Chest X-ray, PA view. Patient: 61 years old, sex M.
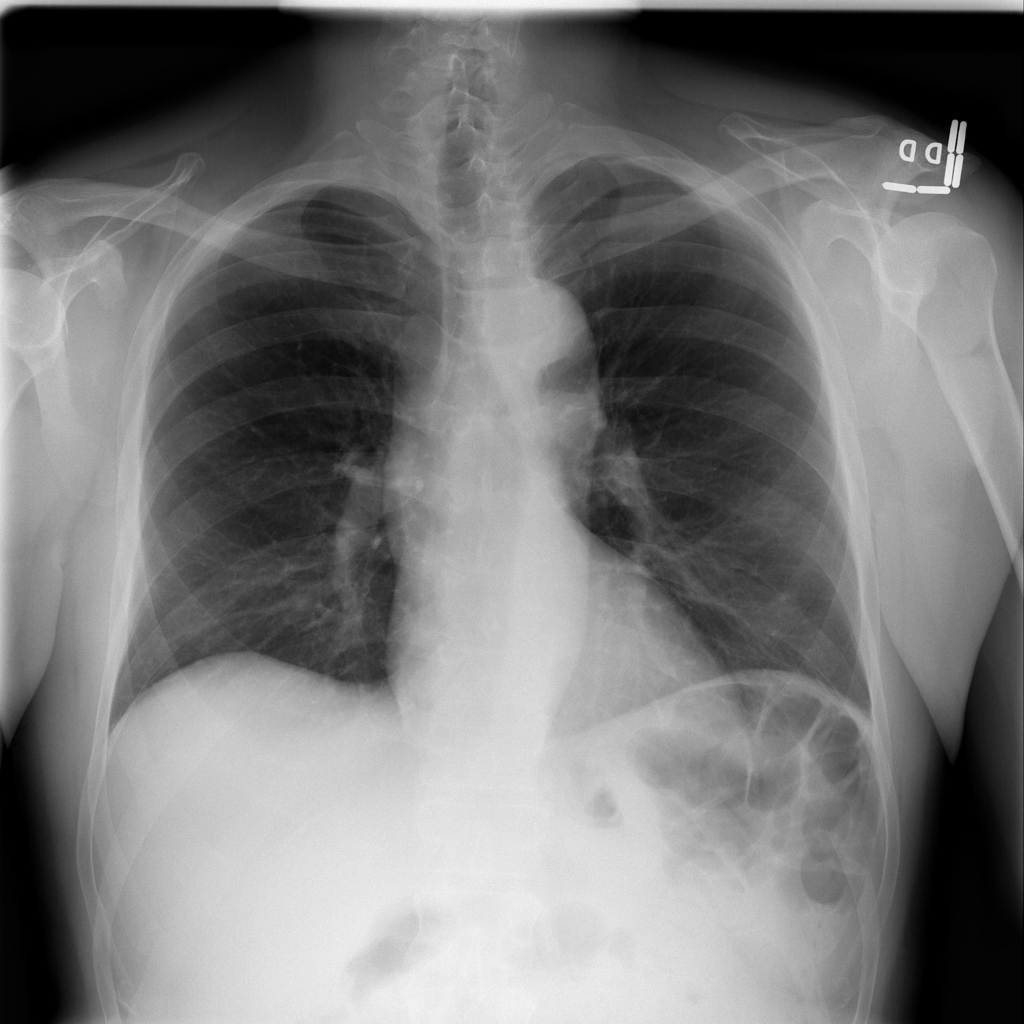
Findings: No Finding